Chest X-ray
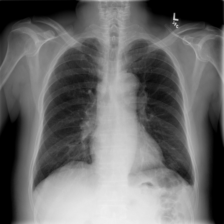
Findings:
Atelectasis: negative
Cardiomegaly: negative
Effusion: negative
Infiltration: negative
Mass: negative
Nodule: negative
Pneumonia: negative
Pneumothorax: negative
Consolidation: negative
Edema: negative
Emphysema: negative
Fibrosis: negative
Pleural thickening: negative
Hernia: negative